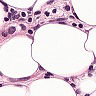
Metastatic tissue present: yes